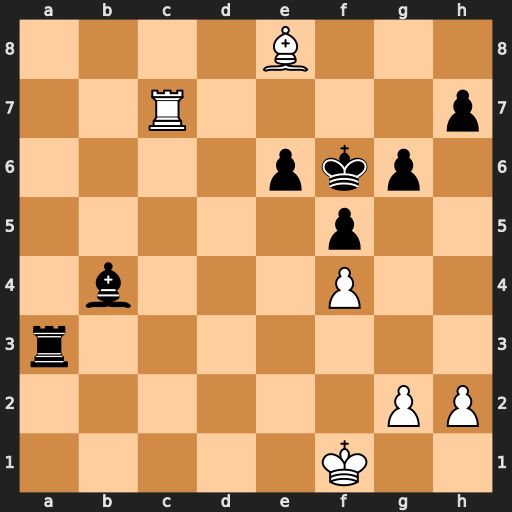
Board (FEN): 4B3/2R4p/4pkp1/5p2/1b3P2/r7/6PP/5K2
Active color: w
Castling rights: -
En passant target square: -
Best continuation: Rf7#